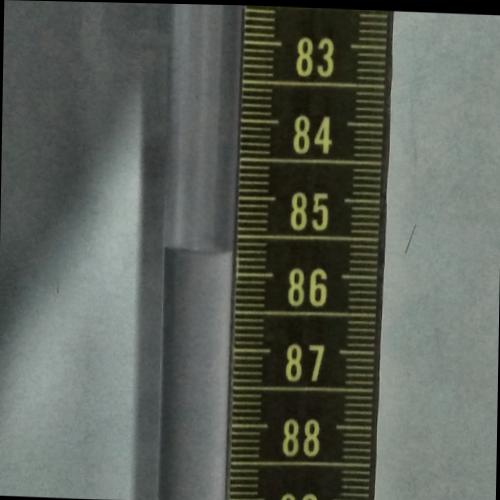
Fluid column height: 85.7 cm